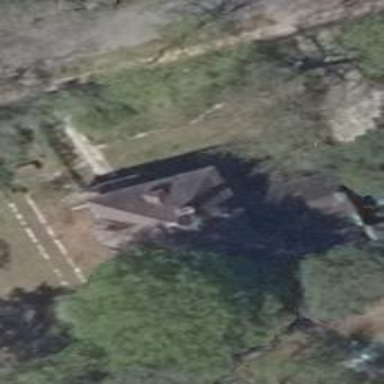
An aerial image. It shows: Simple and straightforward house.